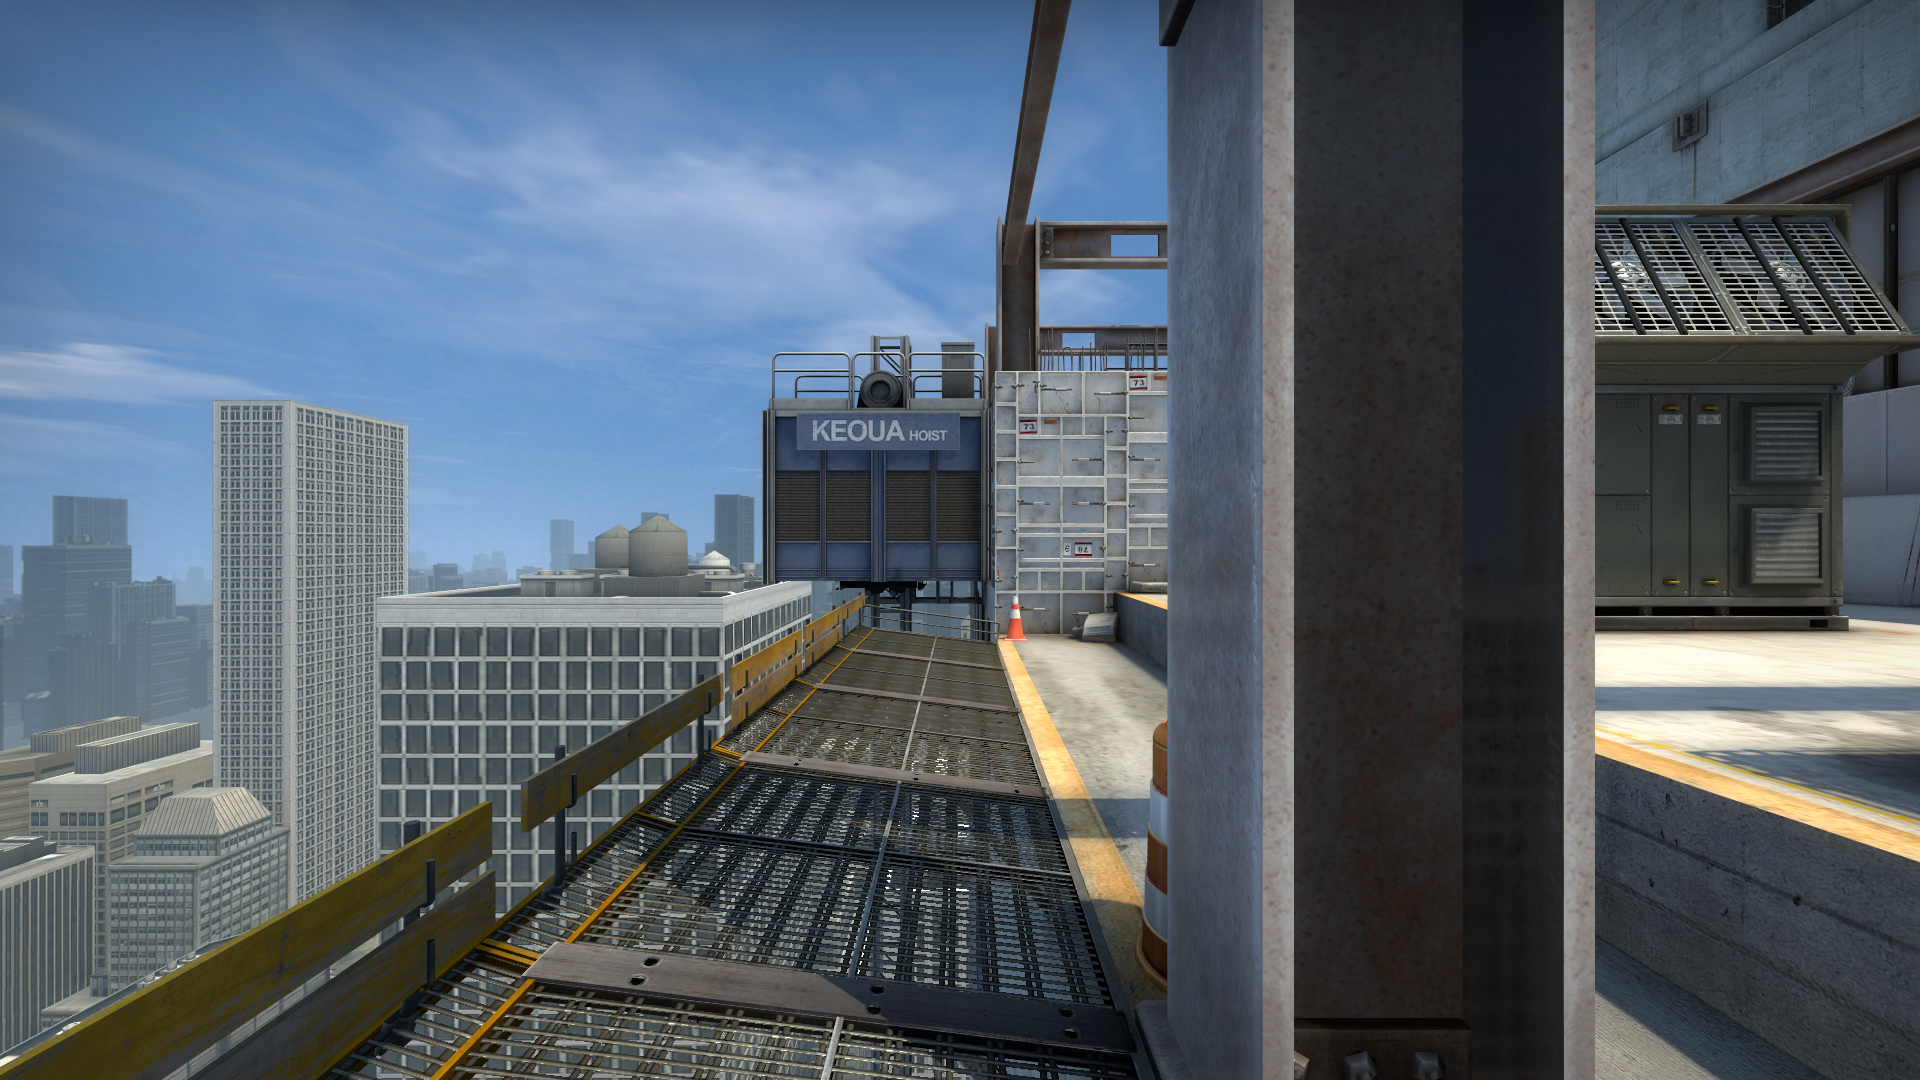
Map: de_vertigo